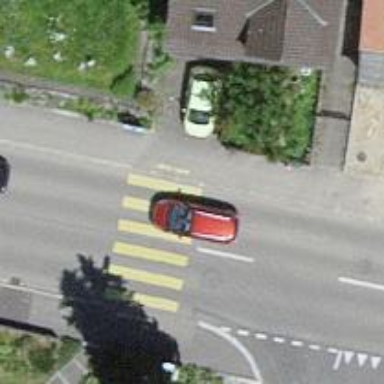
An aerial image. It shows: Uncontrolled zebra crossing on the road.